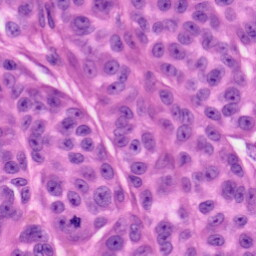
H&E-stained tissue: Skin